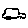
Label: car